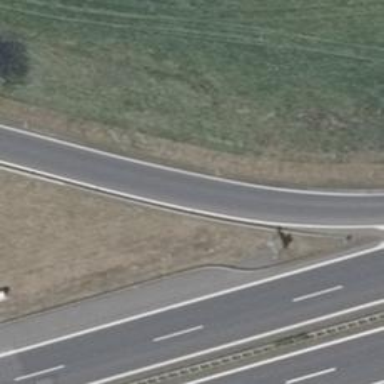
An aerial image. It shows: Asphalt motorway link.